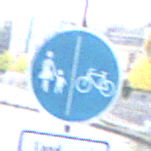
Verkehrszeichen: GetrennterRadUndGehwegRadwegRechts
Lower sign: BesondereFahrzeugeUndTransportgueter8
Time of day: SunriseSunset
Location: Outdoor (Urban)
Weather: PartlyCloudy
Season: NotSpecified
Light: Natural